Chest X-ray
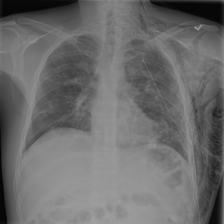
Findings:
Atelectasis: negative
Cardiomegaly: negative
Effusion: negative
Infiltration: negative
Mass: negative
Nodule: negative
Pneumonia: negative
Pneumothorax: positive
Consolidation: negative
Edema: negative
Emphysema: positive
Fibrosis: negative
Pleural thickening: negative
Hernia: negative